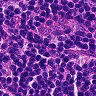
Metastatic tissue present: no